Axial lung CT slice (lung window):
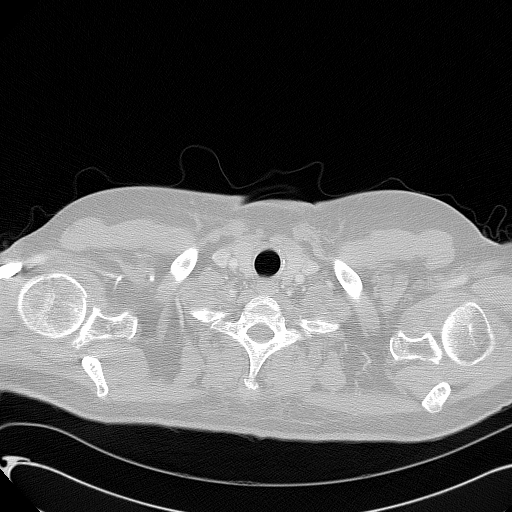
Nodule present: no